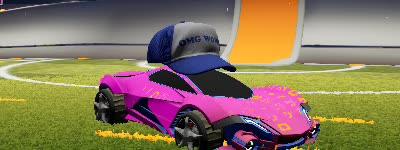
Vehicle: werewolf